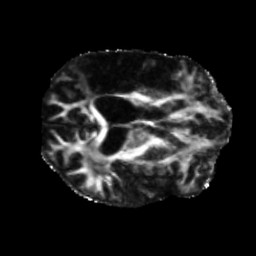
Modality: FA
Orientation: axial
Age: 47
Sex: male
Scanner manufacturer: siemens
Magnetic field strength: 3 T
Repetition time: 5.25 s
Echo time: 0.08 s